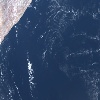
Label: water